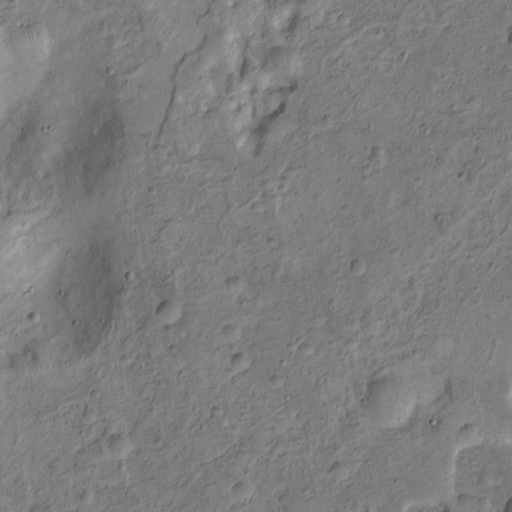
Objects detected: cone, cone, cone